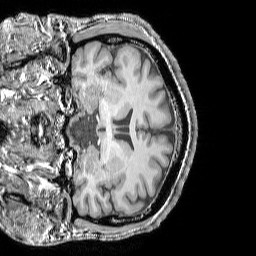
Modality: T1w
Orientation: coronal
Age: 53
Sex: male
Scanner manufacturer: siemens
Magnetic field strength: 3 T
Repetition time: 1.9 s
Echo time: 0.00444 s